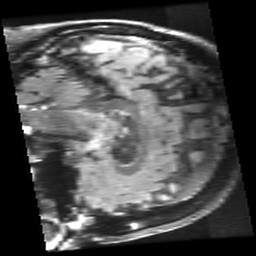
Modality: FLAIR
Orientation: sagittal
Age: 72
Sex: female
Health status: healthy
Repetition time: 12 s
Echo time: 0.09782 s